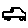
Label: car